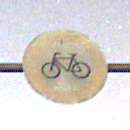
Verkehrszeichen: VerbotRadverkehr
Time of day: Night
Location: Outdoor (Suburban)
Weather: Clear
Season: NotSpecified
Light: Artificial